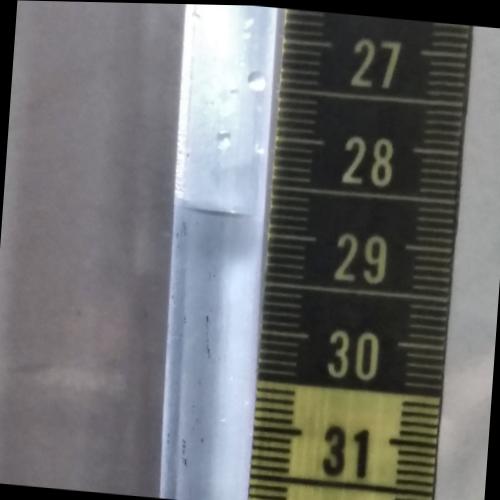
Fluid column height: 28.8 cm